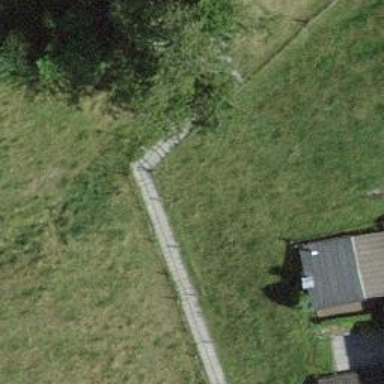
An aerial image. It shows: Bench.